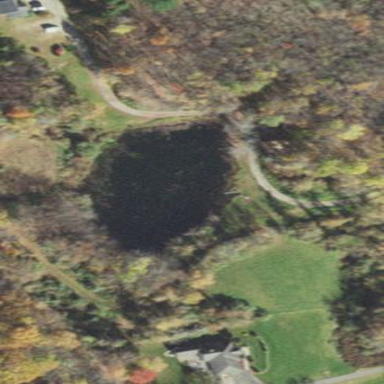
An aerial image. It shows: Pond surrounded by natural water.